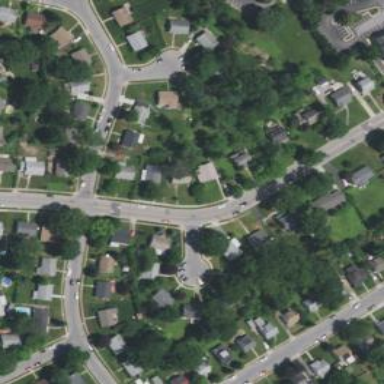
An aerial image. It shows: Neighborhood.